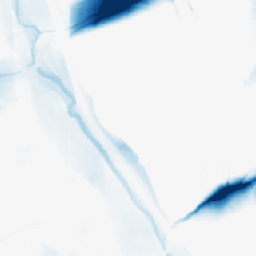
Category: morphological
Decomposition family: morphological_square
Decomposition parameters: operation: closing
size: 50
Upsampling method: nearest
Upsampling parameters: scale: 8
Upsampling scale: 8